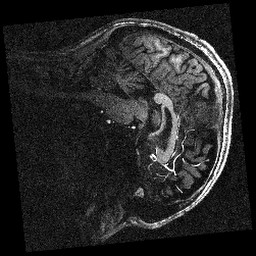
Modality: T1w
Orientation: sagittal
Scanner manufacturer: siemens
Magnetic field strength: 6.98 T
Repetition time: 2.5 s
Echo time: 0.00255 s